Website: apple
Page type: payment
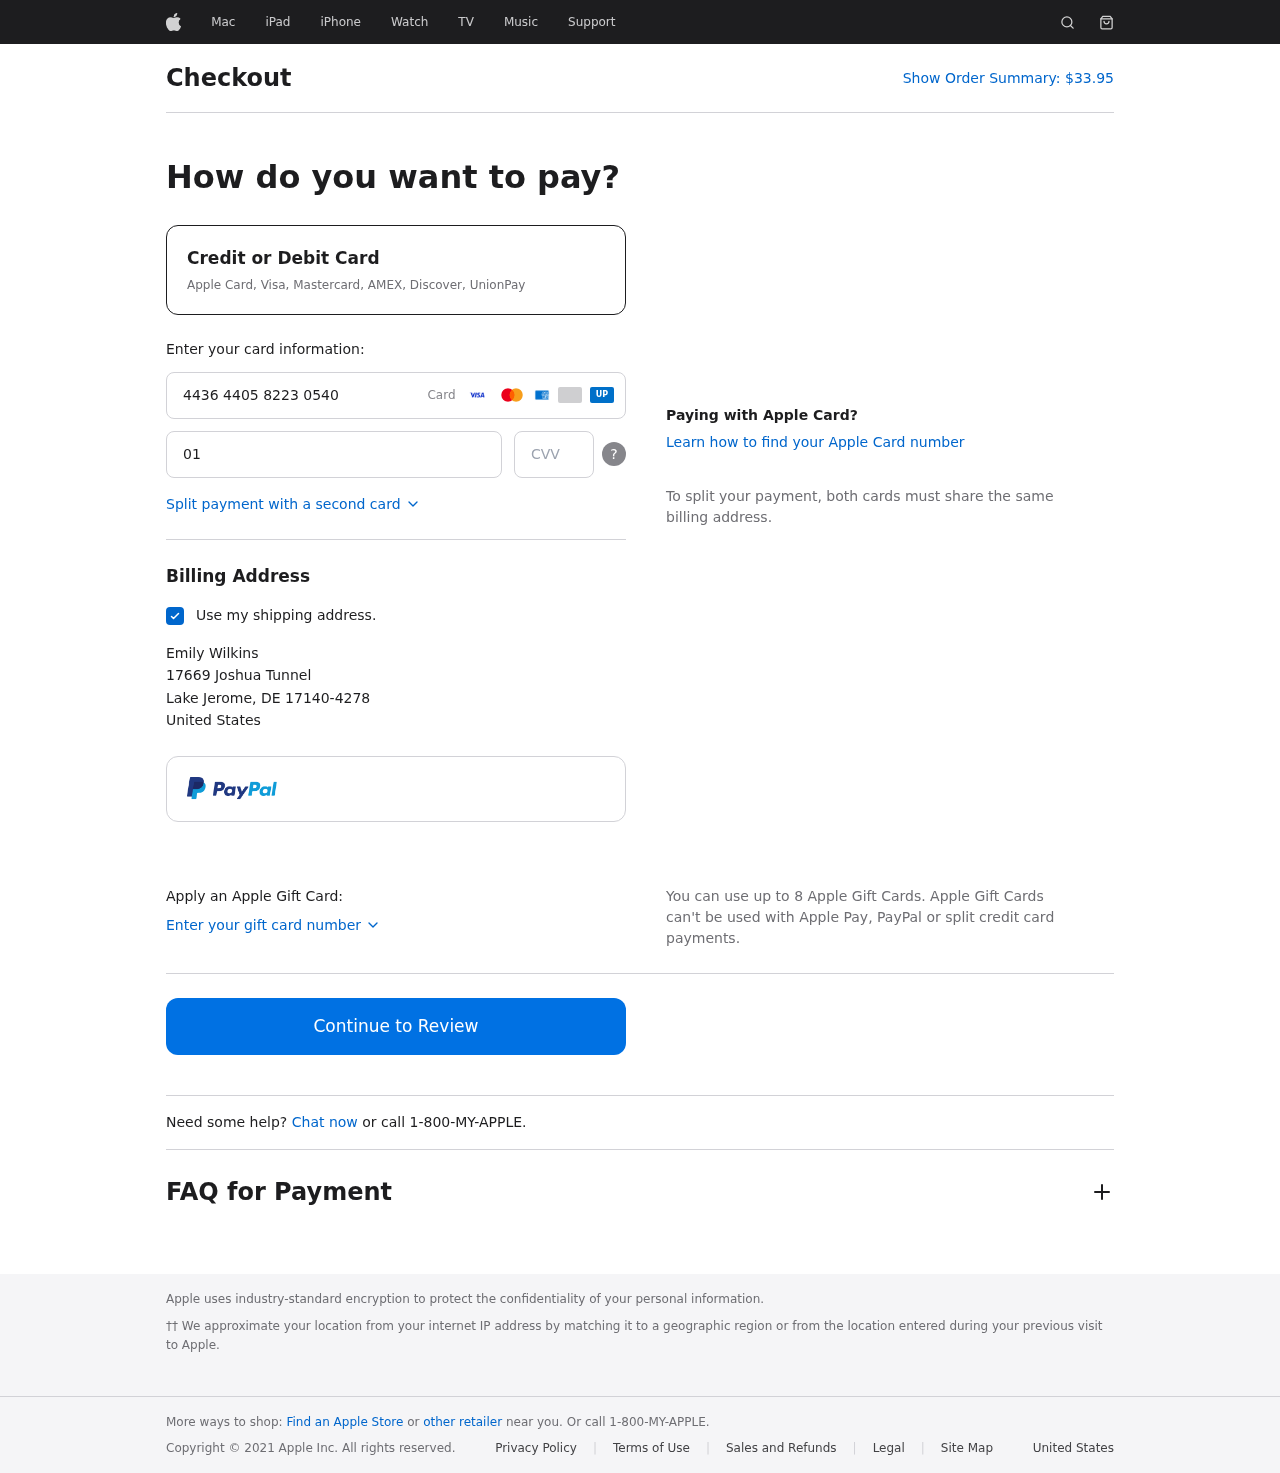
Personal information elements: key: PII_CARD_CVV
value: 889
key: PII_CARD_EXPIRY
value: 01/29
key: PII_CARD_NUMBER
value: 4436 4405 8223 0540
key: PII_CITY
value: Lake Jerome
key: PII_COUNTRY
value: United States
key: PII_FULLNAME
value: Emily Wilkins
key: PII_POSTCODE_FULL
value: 17140-4278
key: PII_STATE_ABBR
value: DE
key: PII_STREET
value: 17669 Joshua Tunnel
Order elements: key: ORDER_TOTAL
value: $33.95